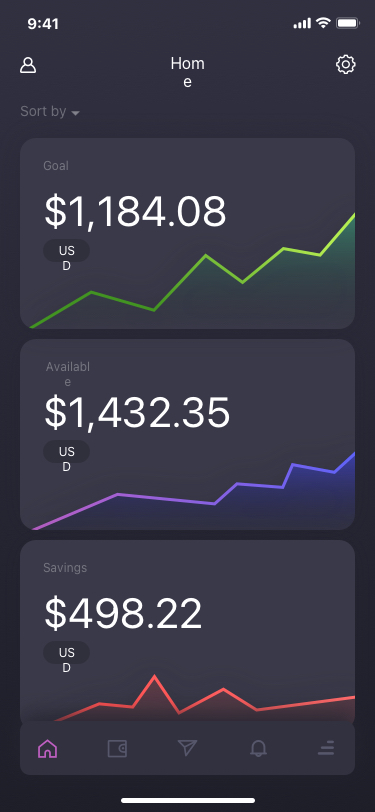
Text in this UI design:
$1,432.35
USD
Available
$1,184.08
USD
Goal
$498.22
USD
Savings
Home
Sort by